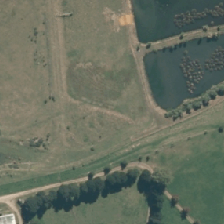
Land cover: lake_pond